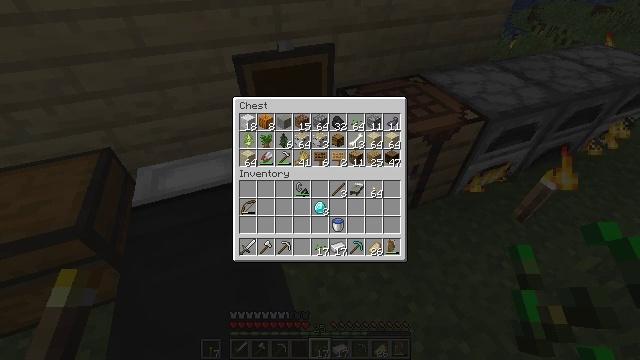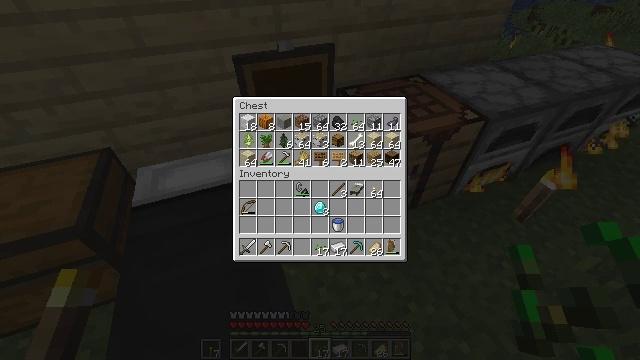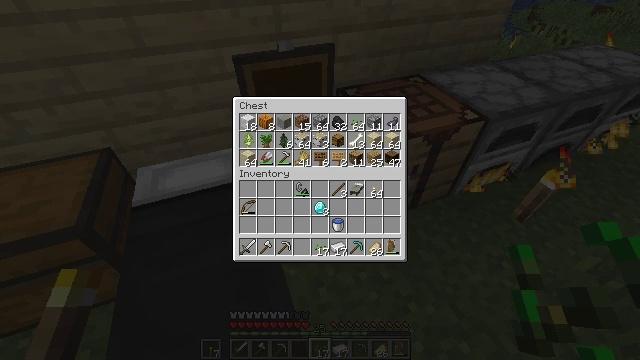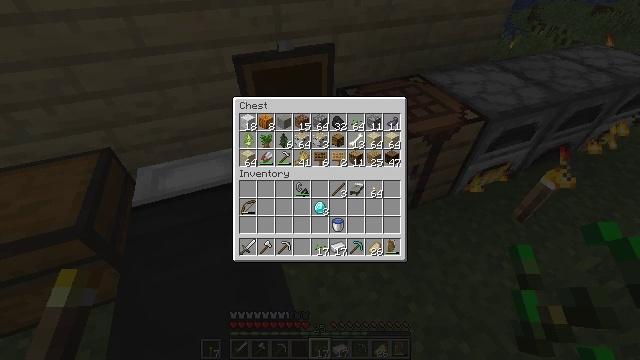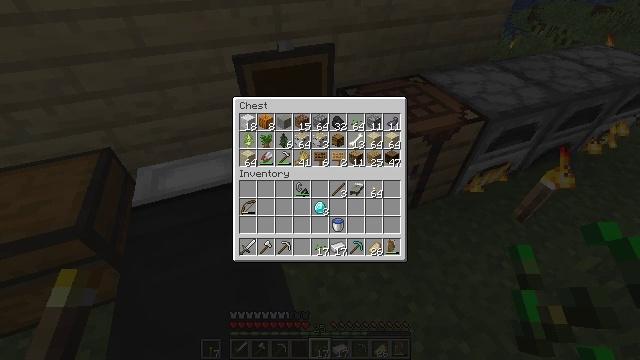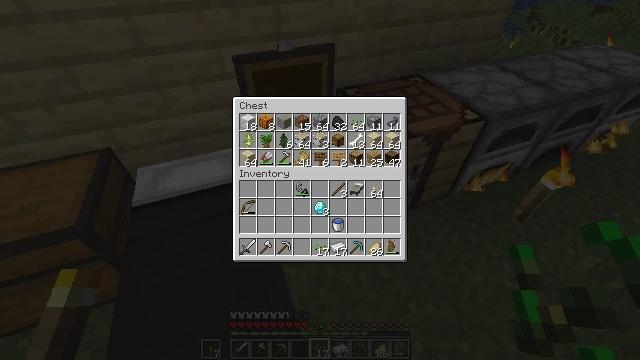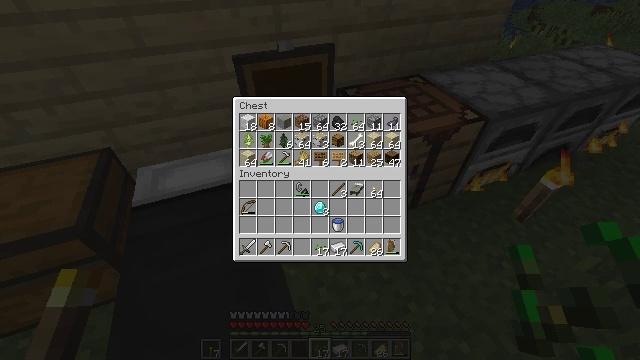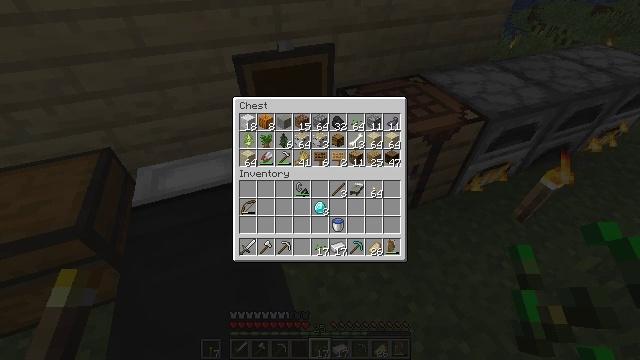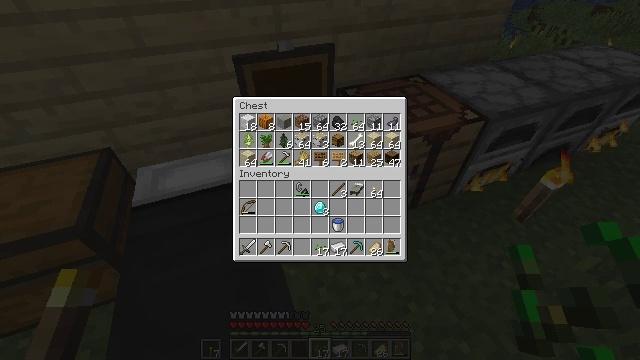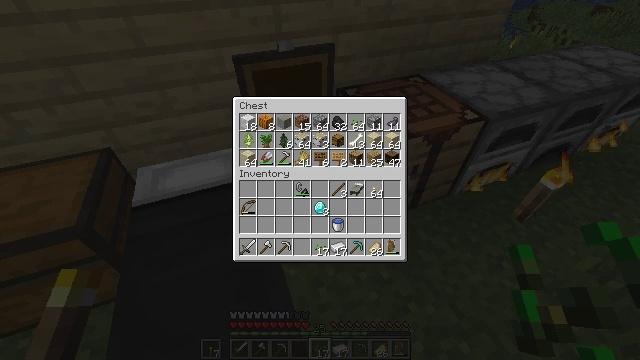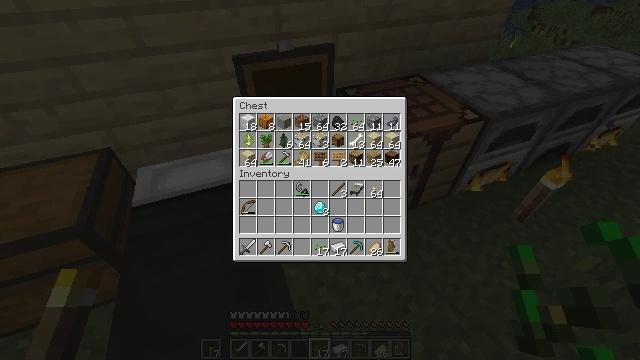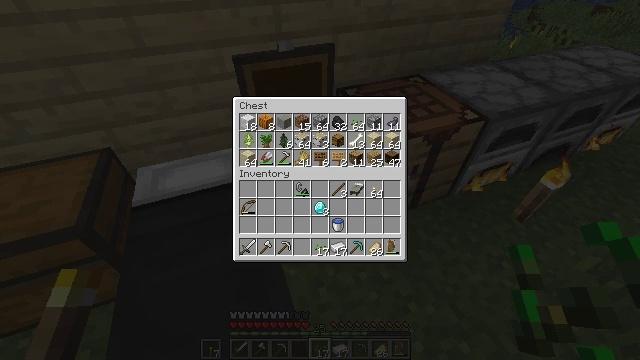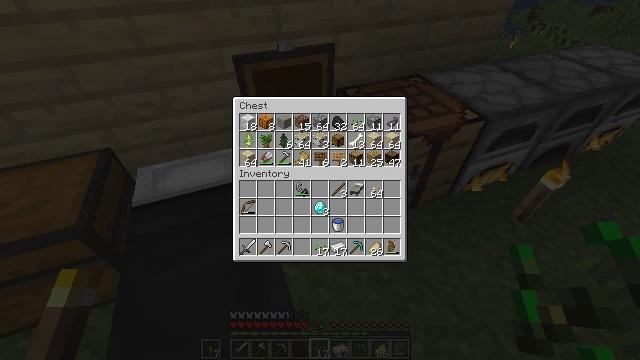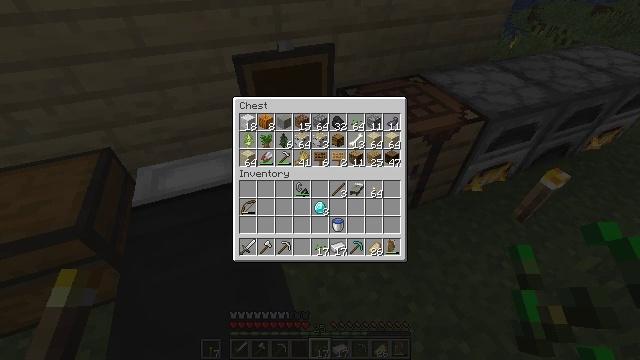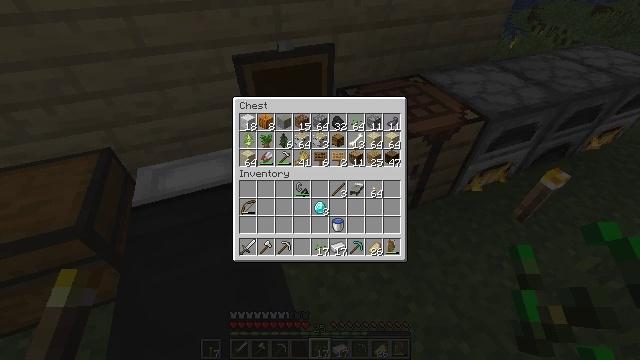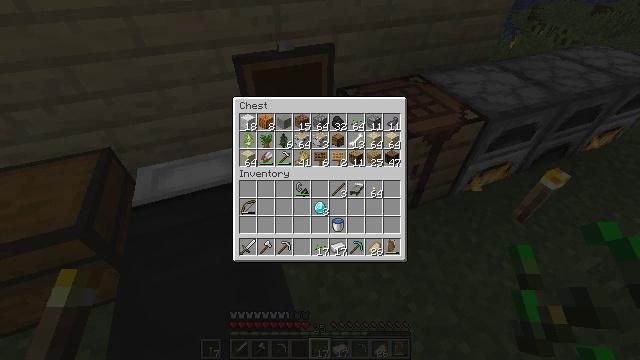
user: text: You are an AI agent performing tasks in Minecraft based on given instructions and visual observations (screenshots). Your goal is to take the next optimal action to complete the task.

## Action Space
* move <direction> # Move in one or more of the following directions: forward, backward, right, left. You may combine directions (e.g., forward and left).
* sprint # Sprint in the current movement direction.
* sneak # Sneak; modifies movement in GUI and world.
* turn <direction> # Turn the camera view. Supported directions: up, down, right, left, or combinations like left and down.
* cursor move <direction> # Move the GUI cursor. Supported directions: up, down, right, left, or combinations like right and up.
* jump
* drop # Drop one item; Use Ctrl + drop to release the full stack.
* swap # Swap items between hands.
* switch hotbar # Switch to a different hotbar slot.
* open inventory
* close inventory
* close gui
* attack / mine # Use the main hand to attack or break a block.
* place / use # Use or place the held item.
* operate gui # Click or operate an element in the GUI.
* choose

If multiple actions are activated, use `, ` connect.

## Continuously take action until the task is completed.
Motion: motion action
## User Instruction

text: Smelt gold ore into a gold ingot.
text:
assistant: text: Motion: no_op
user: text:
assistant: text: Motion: no_op
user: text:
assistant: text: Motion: no_op
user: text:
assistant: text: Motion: no_op
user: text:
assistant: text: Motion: no_op
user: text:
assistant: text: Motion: no_op
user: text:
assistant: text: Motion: no_op
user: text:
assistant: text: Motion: no_op
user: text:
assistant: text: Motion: no_op
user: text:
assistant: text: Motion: no_op
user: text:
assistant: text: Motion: no_op
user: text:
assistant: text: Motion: no_op
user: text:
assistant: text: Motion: no_op
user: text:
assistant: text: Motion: no_op
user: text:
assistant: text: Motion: no_op
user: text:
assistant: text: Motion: no_op
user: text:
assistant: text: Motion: no_op
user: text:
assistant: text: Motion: no_op
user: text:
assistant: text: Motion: no_op
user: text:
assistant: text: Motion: no_op
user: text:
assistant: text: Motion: no_op
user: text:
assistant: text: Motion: no_op
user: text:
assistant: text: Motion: no_op
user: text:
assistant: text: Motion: no_op
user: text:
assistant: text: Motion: no_op
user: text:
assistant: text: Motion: no_op
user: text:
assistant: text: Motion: no_op
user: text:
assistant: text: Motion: no_op
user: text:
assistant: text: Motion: no_op
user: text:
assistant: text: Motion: no_op